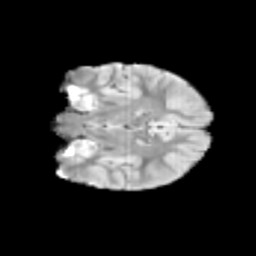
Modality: T2w
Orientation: coronal
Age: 9
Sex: female
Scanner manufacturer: siemens
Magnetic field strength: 3 T
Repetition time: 3.8 s
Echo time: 0.07 s